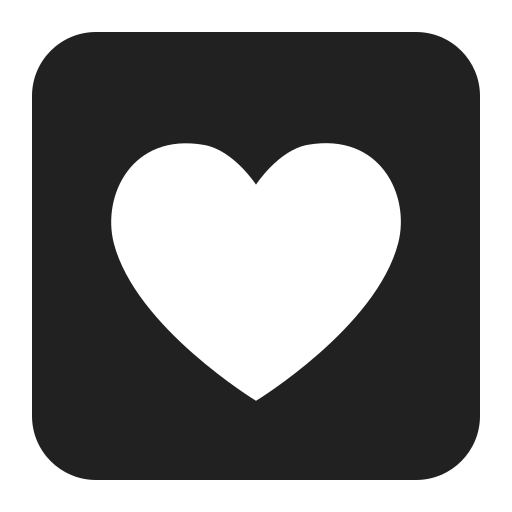
heart decoration high contrast